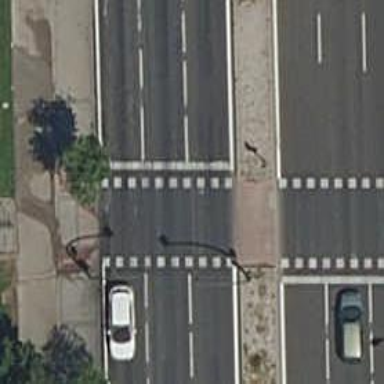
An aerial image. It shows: Road with traffic signals.